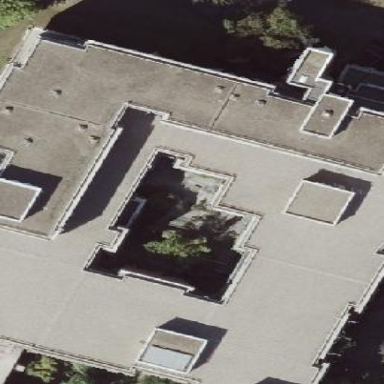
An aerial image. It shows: Part of building with flat grey roof made of gravel.